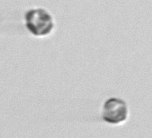
Label: Thalassiosira_sp_aff_mala